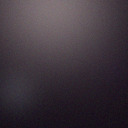
Screen state: off